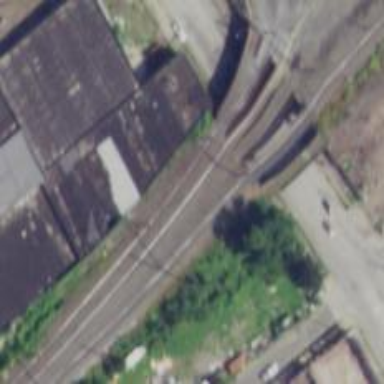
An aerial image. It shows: Abandoned railway bridge crossing over yard.